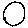
Label: circle